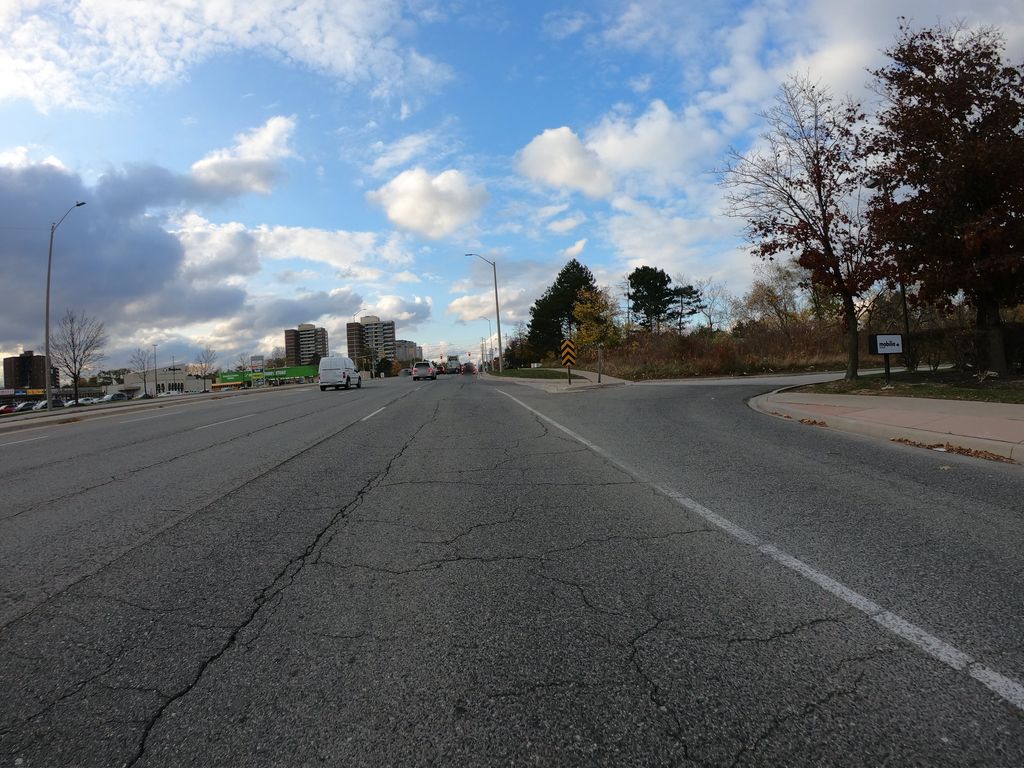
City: toronto